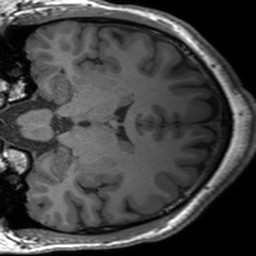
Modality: T1w
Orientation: coronal
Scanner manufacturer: siemens
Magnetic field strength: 3 T
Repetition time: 1.54 s
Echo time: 0.00234 s